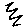
Label: zigzag